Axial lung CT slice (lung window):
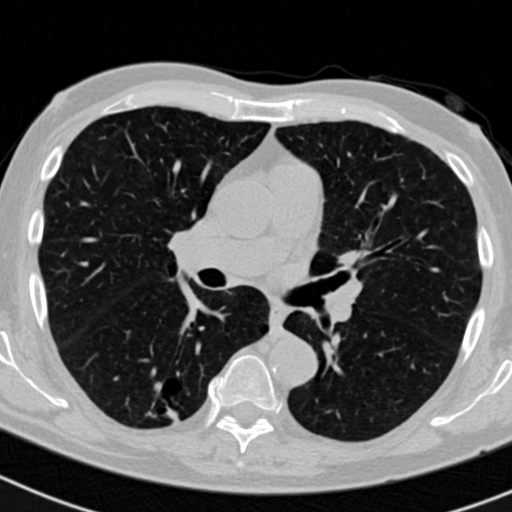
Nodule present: yes
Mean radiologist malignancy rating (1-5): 4.333